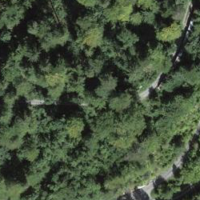
EUNIS habitat code: 41
Species observed at this site:
Salvia glutinosa